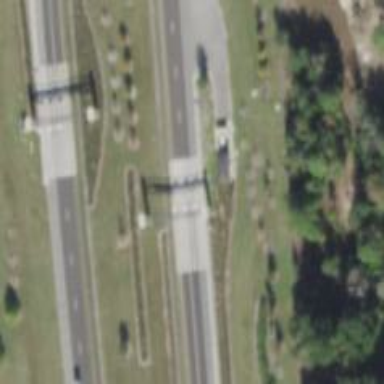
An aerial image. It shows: Toll gantry on the road.